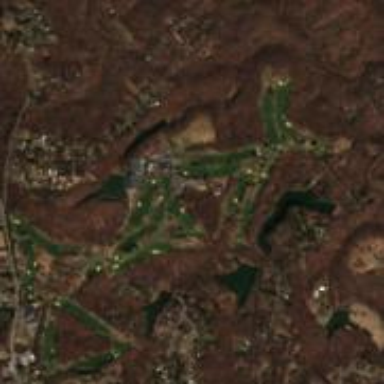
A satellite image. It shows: Golf course surrounded by greenery.